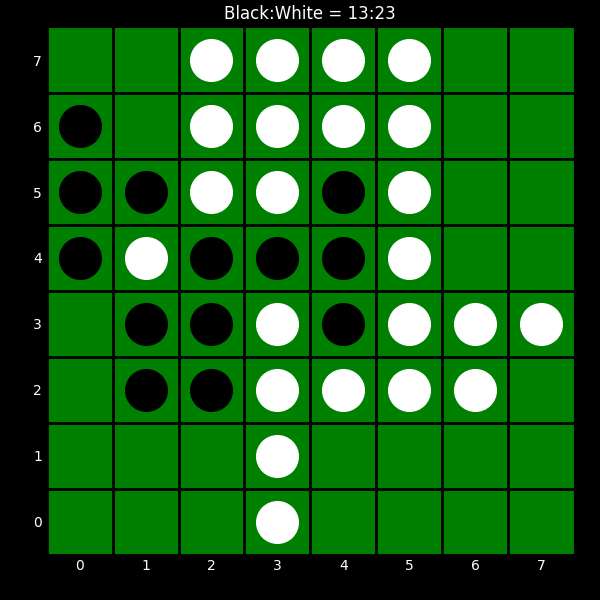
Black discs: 13
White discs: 23